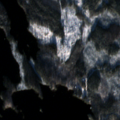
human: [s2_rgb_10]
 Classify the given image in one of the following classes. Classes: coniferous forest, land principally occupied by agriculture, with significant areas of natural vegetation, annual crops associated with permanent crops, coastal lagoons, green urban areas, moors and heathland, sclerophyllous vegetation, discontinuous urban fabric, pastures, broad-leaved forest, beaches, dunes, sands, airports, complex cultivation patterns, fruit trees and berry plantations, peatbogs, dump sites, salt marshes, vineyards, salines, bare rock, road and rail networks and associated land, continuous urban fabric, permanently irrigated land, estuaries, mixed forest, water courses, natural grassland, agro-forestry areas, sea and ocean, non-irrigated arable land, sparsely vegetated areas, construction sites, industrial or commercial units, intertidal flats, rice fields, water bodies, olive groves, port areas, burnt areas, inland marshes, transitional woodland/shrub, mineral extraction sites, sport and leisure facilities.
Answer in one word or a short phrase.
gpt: coniferous forest, mixed forest, transitional woodland/shrub, water bodies